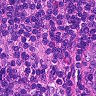
Metastatic tissue present: no